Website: apple
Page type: review-order
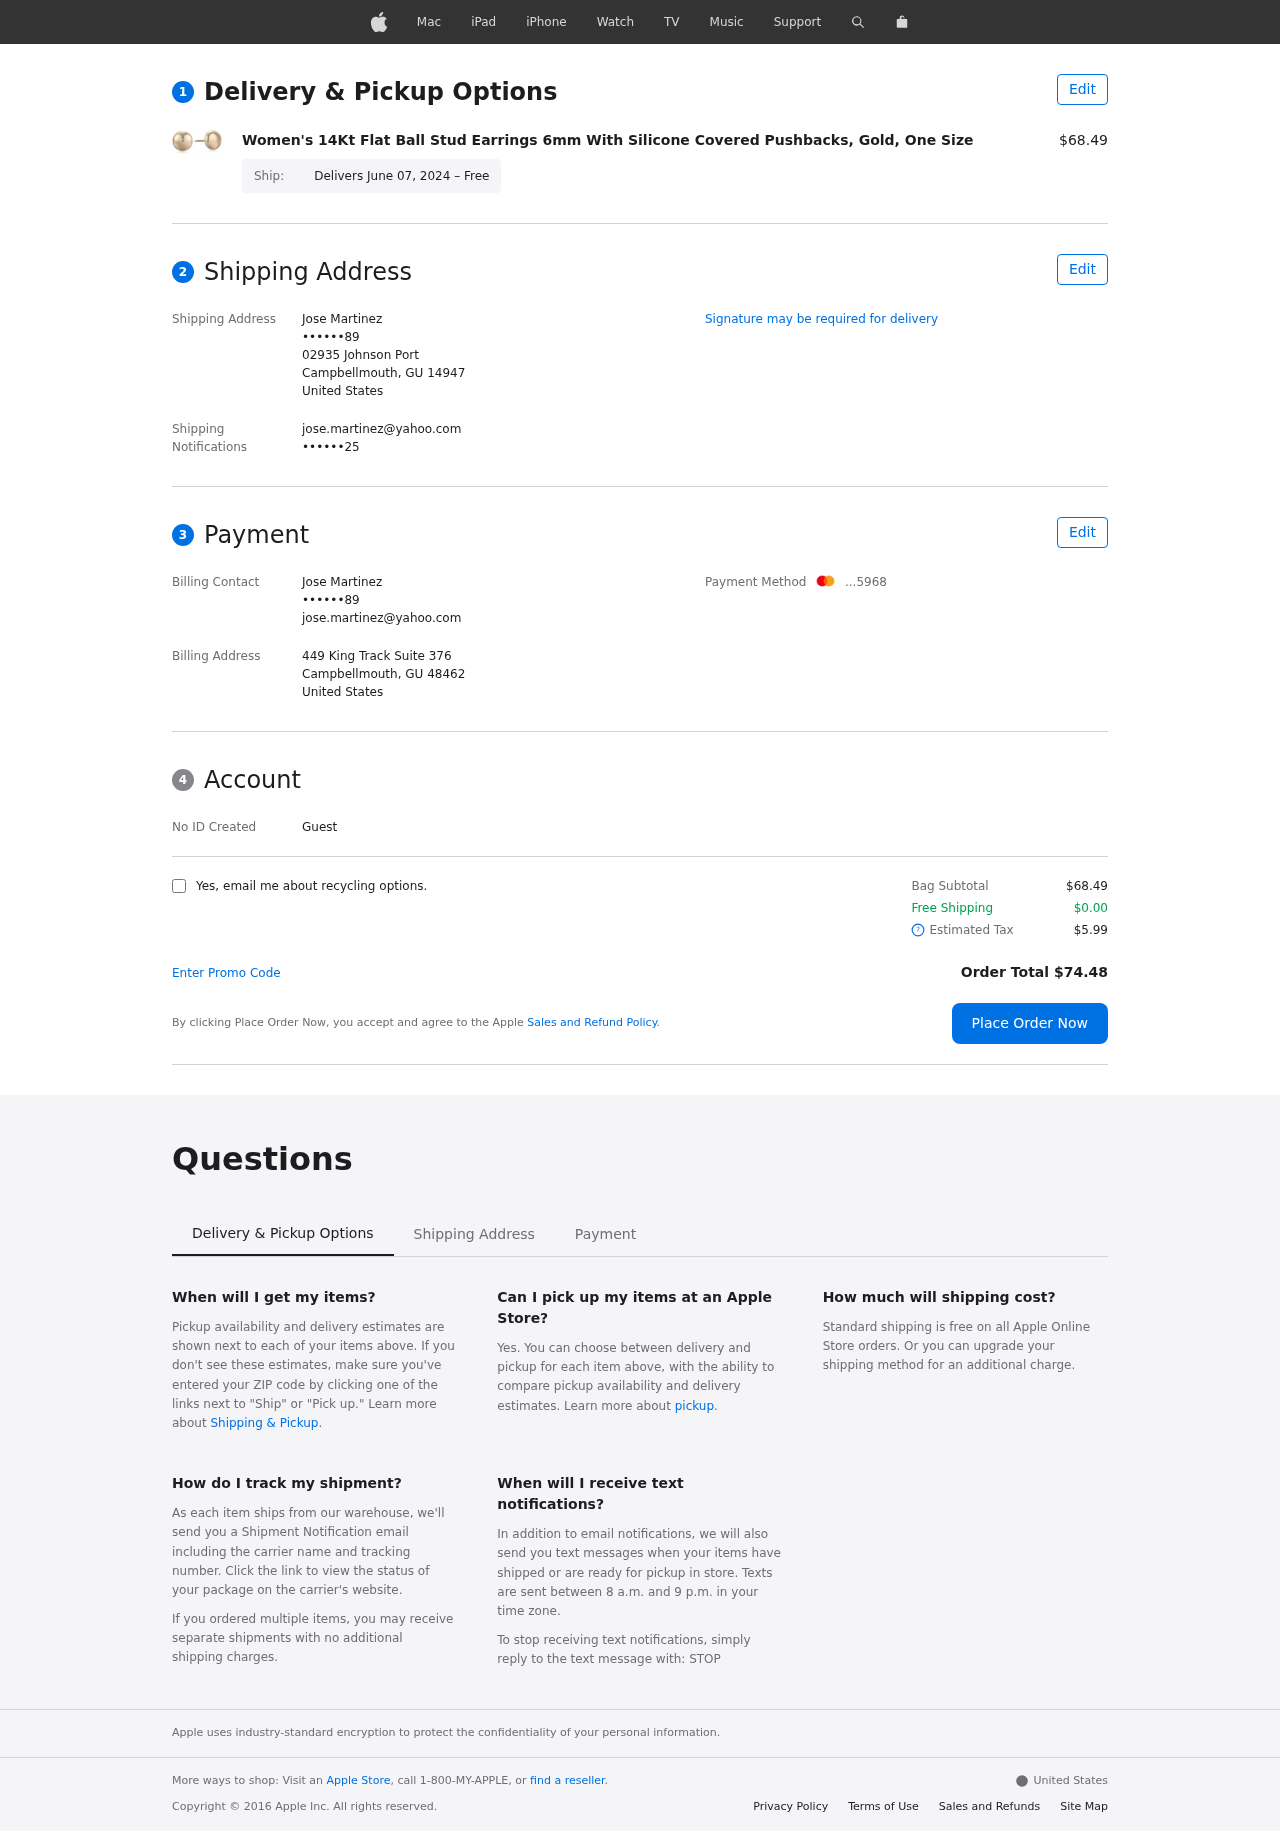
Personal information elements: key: PII_CARD_LAST4
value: ...5968
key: PII_CITY_STATE_ZIP
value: Campbellmouth, GU 14947
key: PII_CITY_STATE_ZIP2
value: Campbellmouth, GU 48462
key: PII_COUNTRY
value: United States
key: PII_EMAIL
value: jose.martinez@yahoo.com
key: PII_FULLNAME
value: Jose Martinez
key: PII_PHONE
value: ••••••89
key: PII_STREET
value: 02935 Johnson Port
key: PII_STREET2
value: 449 King Track Suite 376
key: PII_ALT_PHONE
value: ••••••25
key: PII_FIRSTNAME
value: Jose
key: PII_LASTNAME
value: Martinez
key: PII_FULLNAME2
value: Jose Martinez
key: PII_FULLNAME3
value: Jose Martinez
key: PII_FIRSTNAME2
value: Jose
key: PII_FIRSTNAME3
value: Jose
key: PII_LASTNAME2
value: Martinez
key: PII_LASTNAME3
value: Martinez
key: PII_FIRSTNAME_DERIVED
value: Jose
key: PII_LASTNAME_DERIVED
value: Martinez
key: PII_FULLNAME_DERIVED
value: Jose Martinez
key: PII_NAME_FULL_DERIVED
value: Jose Martinez
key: PII_PHONE3
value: ••••••89
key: PII_EMAIL2
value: jose.martinez@yahoo.com
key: PII_EMAIL3
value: jose.martinez@yahoo.com
Product elements: key: PRODUCT1_NAME
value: Women's 14Kt Flat Ball Stud Earrings 6mm With Silicone Covered Pushbacks, Gold, One Size
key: PRODUCT1_PRICE
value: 68.49
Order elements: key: ORDER_DELIVERY_DATE
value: Delivers June 07, 2024 – Free
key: ORDER_SUBTOTAL
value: $68.49
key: ORDER_SHIPPING_COST
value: $0.00
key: ORDER_TAX
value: $5.99
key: ORDER_TOTAL
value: Order Total $74.48